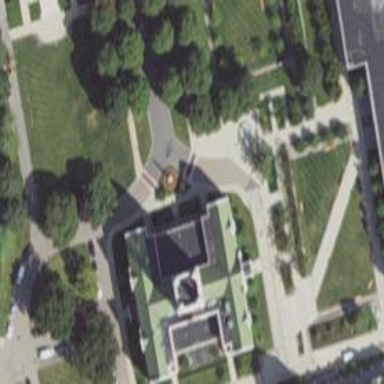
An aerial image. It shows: University building.